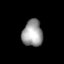
Tissue: lung
Cell type: Fibroblasts
Senescence score: 0.6967
Nuclear area (px): 526
Mean DAPI intensity: 156.063